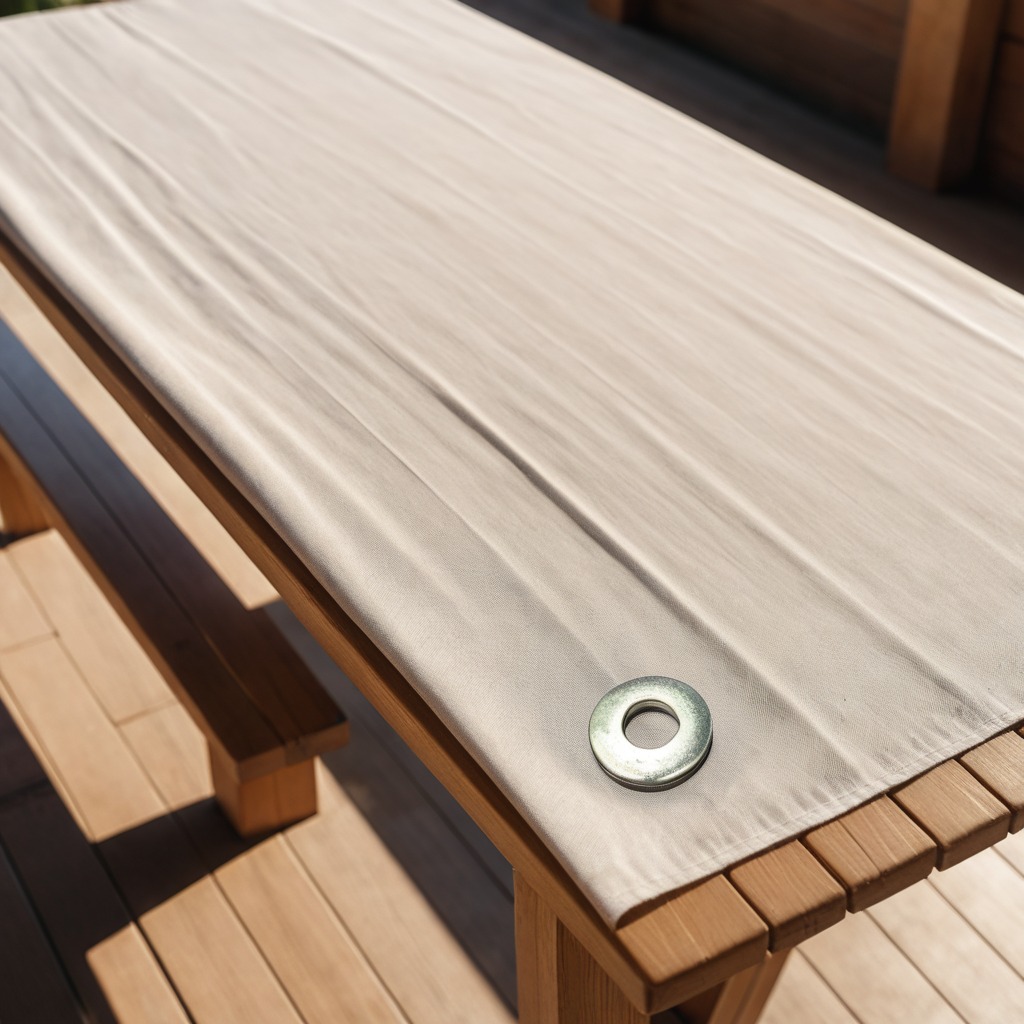
A flat metal washer lying on a wooden table in an outdoor workshop during daytime bright natural light soft shadows worn but beneath the cloth